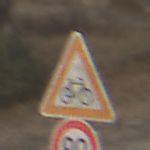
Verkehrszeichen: RadverkehrLinks
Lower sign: Geschwindigkeit90
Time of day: SunriseSunset
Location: Outdoor (RoadRail)
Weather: PartlyCloudy
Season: NotSpecified
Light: Natural